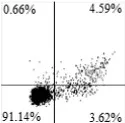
Absence of IFNgamma or other autoantibodies that may directly hinder/block IFNgamma signaling and normal response to IFNgamma or BCG stimulation. (D) STAT1 phosphorylation (Y701) of monocytes from the patient after IFNgamma stimulation for 15 min.
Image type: ophthalmic_imaging (oct)